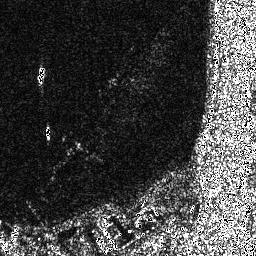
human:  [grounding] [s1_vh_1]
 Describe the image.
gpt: In the satellite image, there is  <ref>1 small ship </ref> <box>[[14, 25, 17, 33, 0]]</box> located at top left.